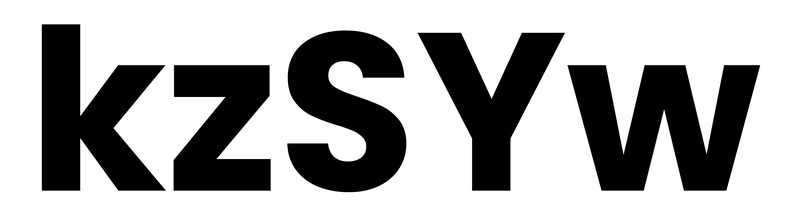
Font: Poppins-Bold